Question: I want to paint a hex map with each hex a (potentially) different color. The shared border is black and the interior is a solid color. If I want to paint a 1920x1080 display, how can I do this the fastest way with OpenGL?
See the image below for a sample hex (blown up for clarity). The color of the hex won't necessarily be the same as any of the surrounding hexes.

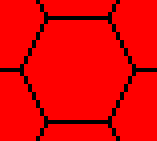
Answer: A 'TRIANGLE_FAN' would work quite well, since a hex is convex.
Fill the entire area with the border color, then render each hex as a 'TRIANGLE_FAN' leaving a gap between adjacent hexes where the border color can show through.